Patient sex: M
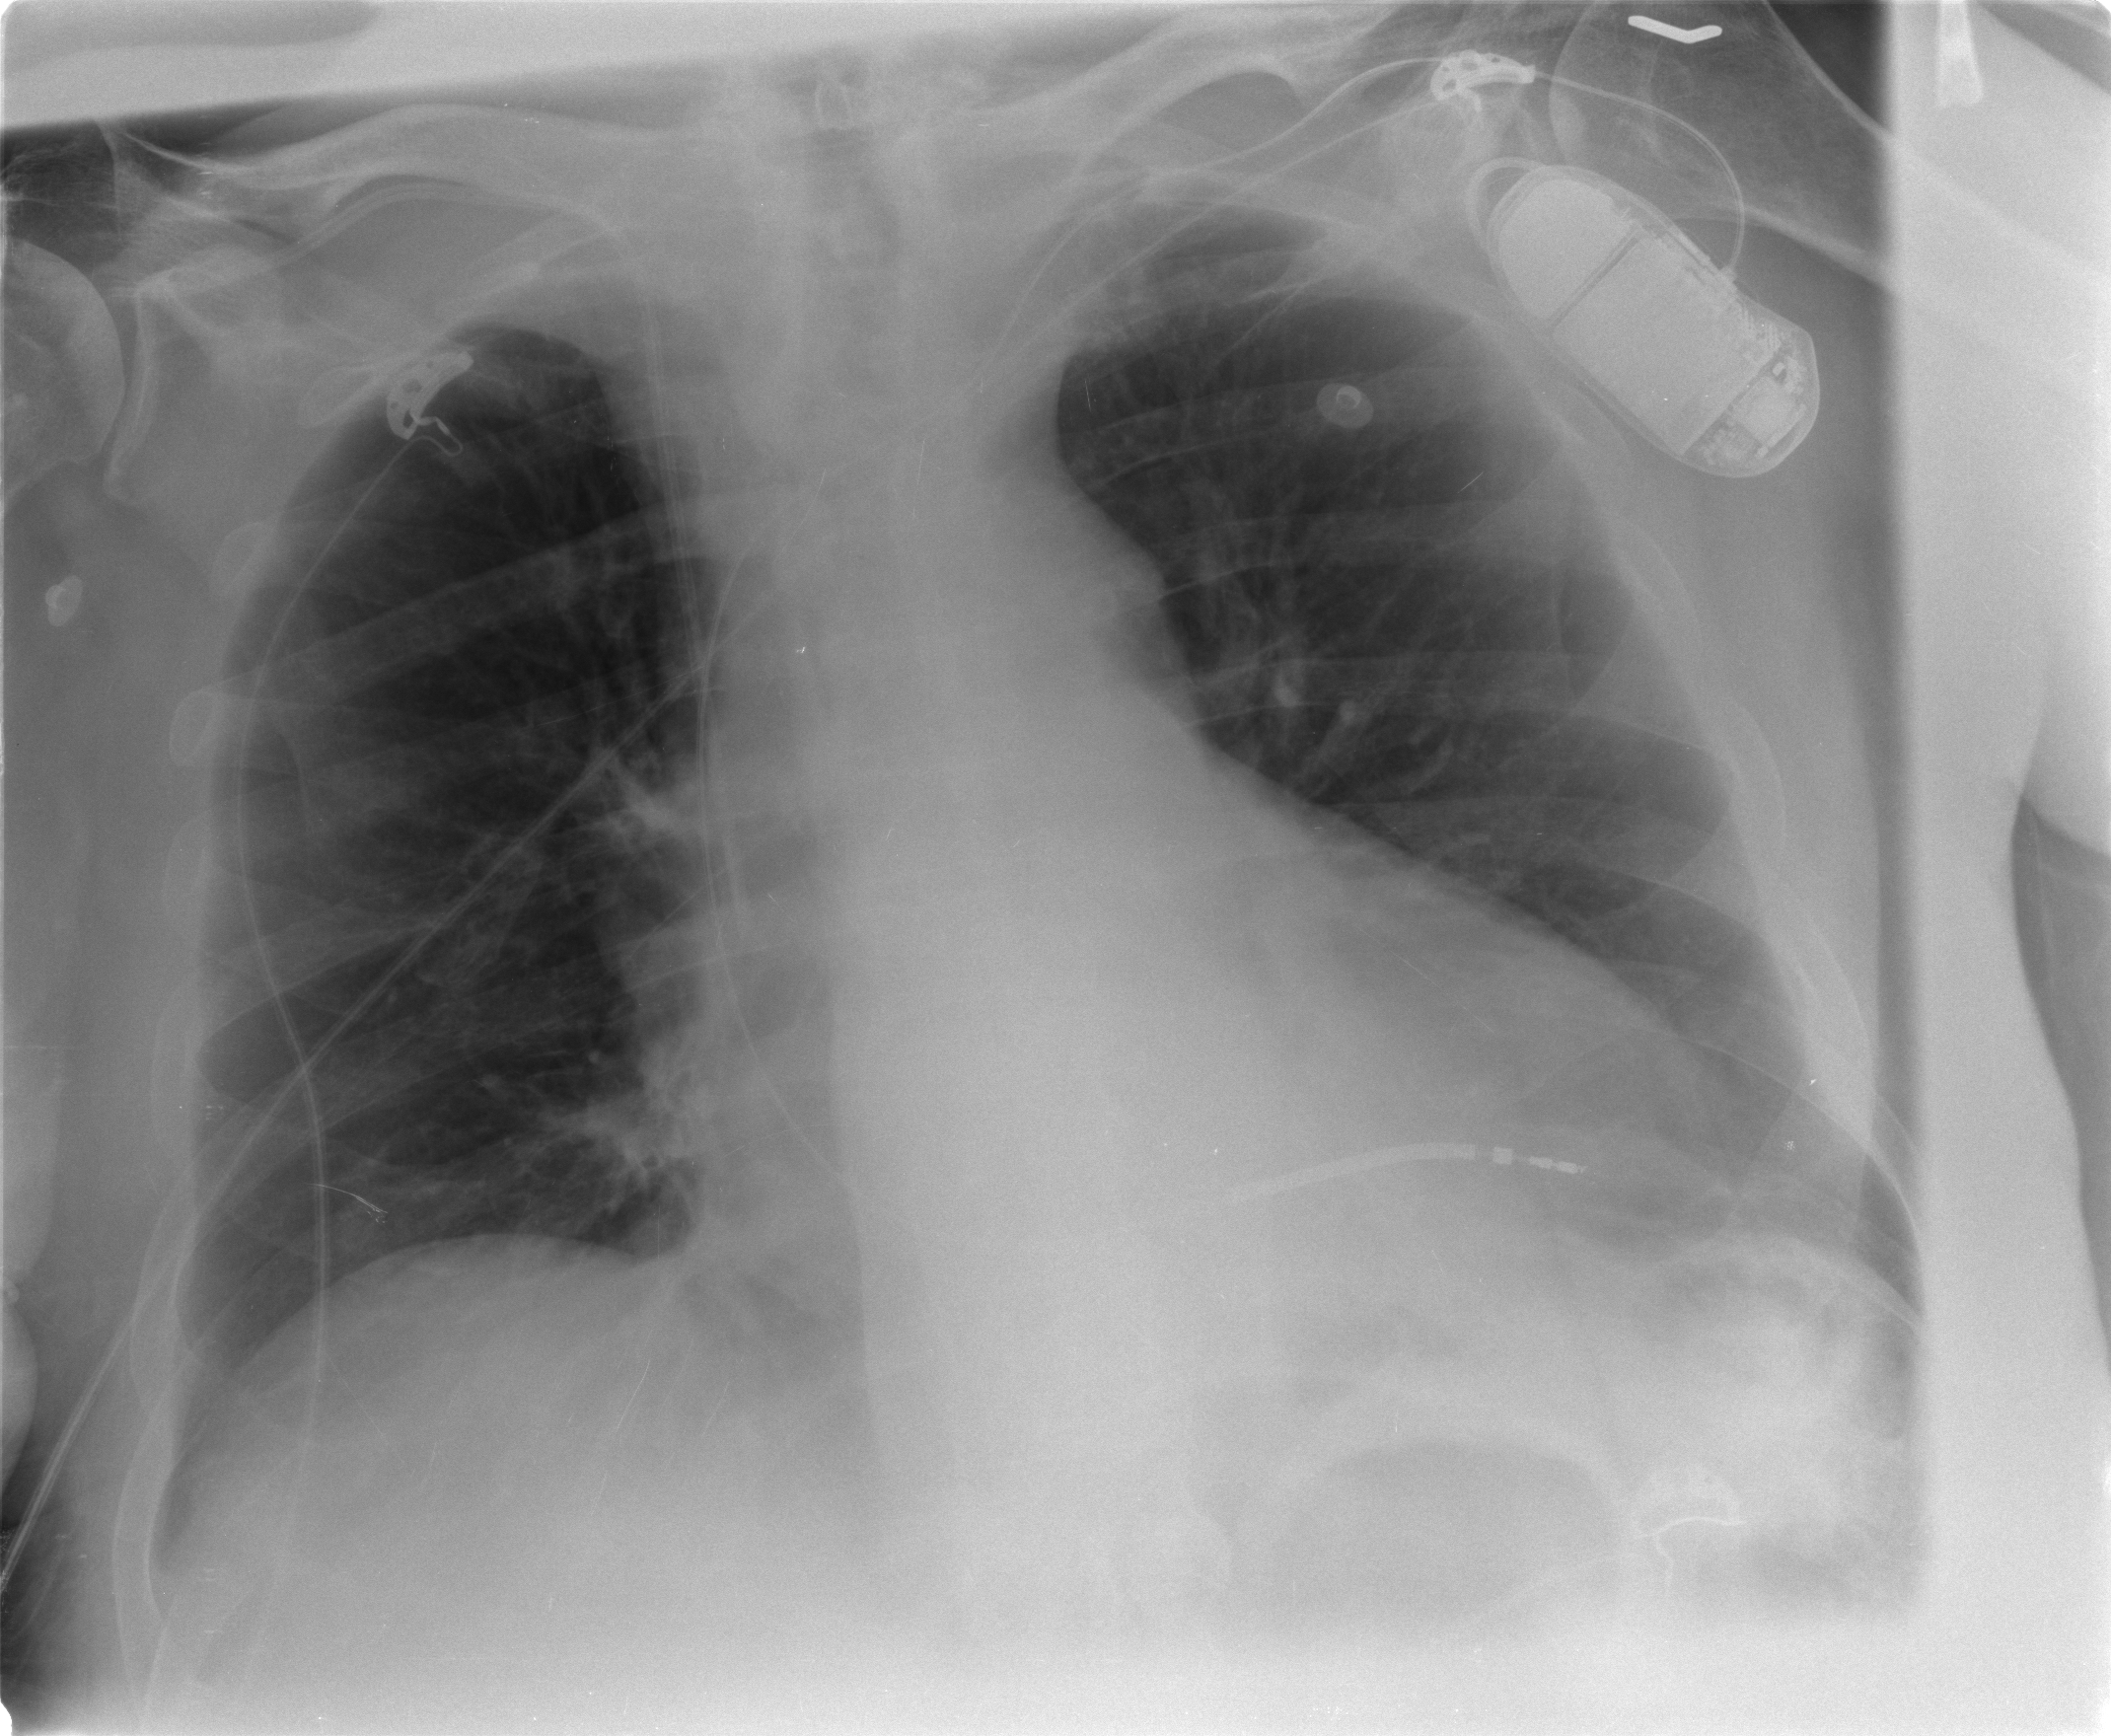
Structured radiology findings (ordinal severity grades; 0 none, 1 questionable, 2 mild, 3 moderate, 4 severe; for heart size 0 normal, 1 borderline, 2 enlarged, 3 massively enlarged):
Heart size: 2
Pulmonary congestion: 2
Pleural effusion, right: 0
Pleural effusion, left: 2
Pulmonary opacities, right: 0
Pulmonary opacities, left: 0
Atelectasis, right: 2
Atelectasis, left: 2